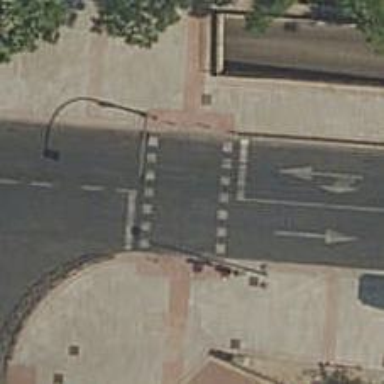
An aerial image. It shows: Road crossing with traffic signals.